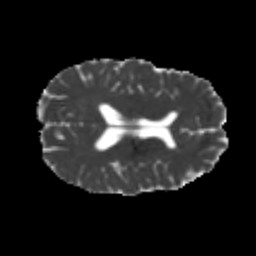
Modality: MD
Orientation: axial
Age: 25
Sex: male
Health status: healthy
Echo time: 0.074 s